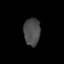
Tissue: lung
Cell type: Epithelial cells
Senescence score: 0.1919
Nuclear area (px): 438
Mean DAPI intensity: 75.797